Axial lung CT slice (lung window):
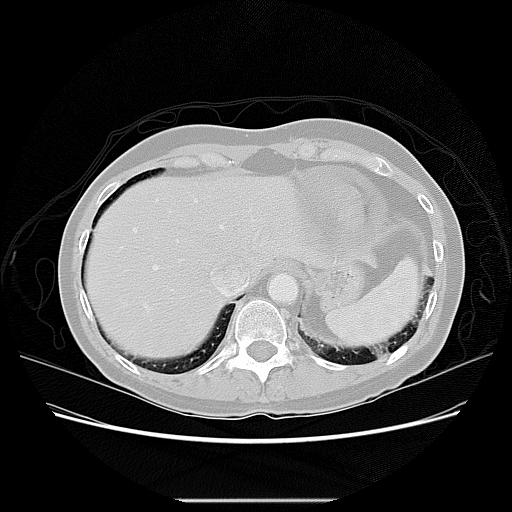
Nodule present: no